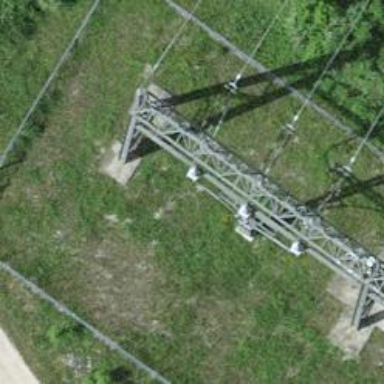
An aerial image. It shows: Insulator used in power equipment.